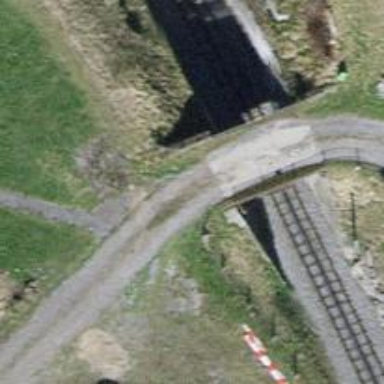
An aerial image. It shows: Track road on bridge.